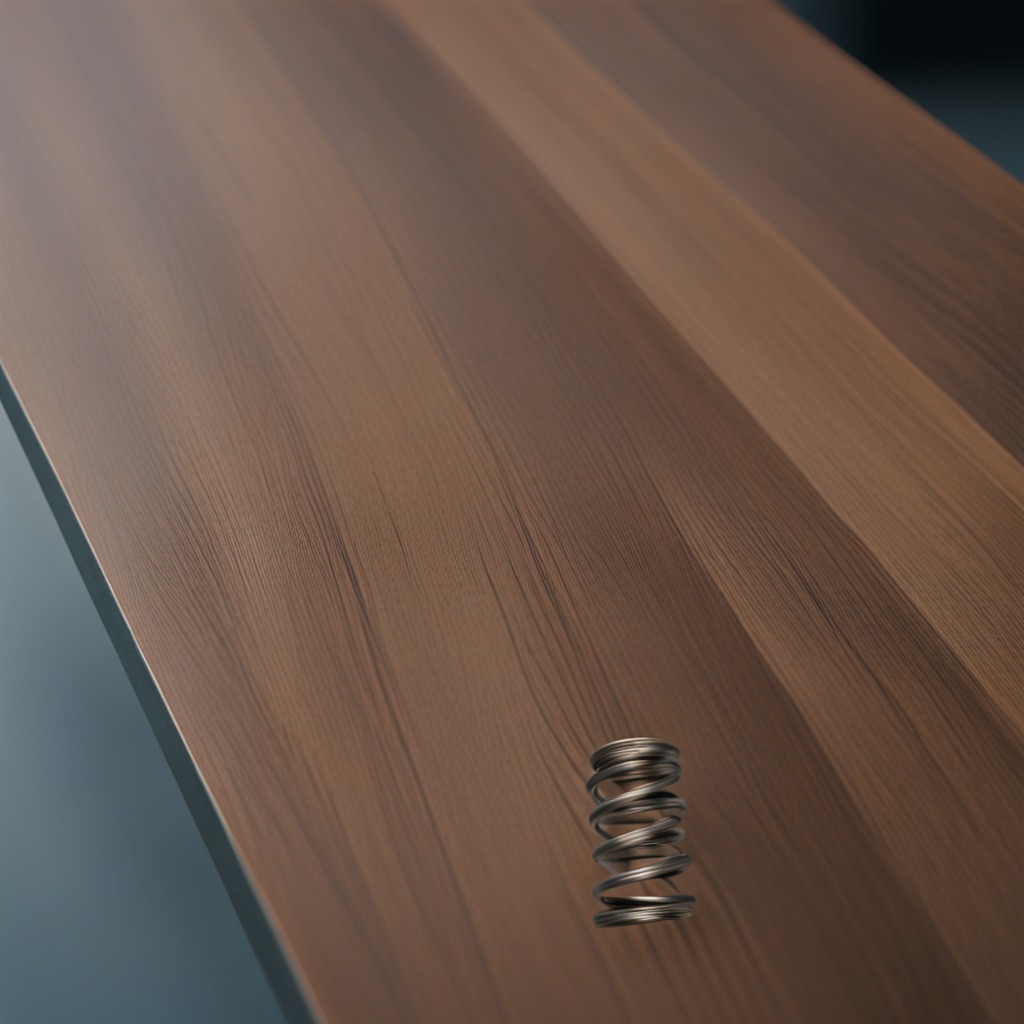
A coiled metal spring lies on the table.